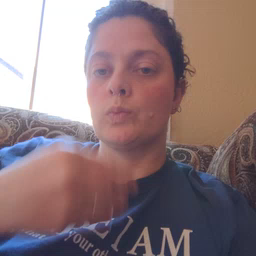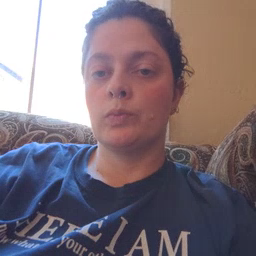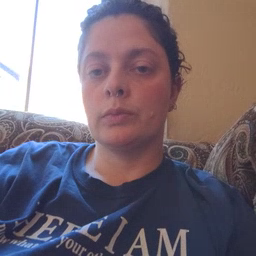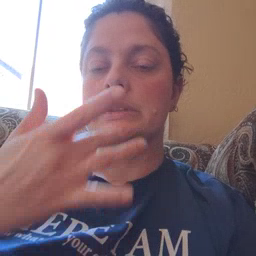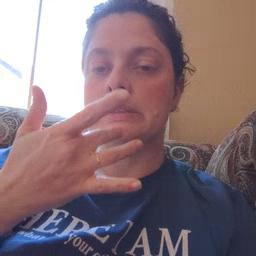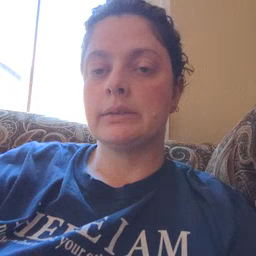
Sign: taste